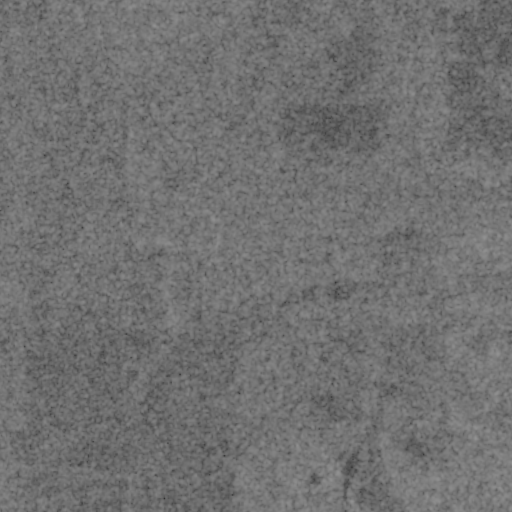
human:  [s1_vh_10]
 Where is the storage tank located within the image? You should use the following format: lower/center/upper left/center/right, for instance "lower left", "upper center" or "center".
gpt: The storage tank is located in the upper left of the image.
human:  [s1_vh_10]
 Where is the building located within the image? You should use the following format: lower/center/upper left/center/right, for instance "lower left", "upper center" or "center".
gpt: The building is located in the upper left of the image.
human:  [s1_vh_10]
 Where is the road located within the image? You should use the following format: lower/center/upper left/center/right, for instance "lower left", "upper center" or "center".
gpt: There is no road in the image.

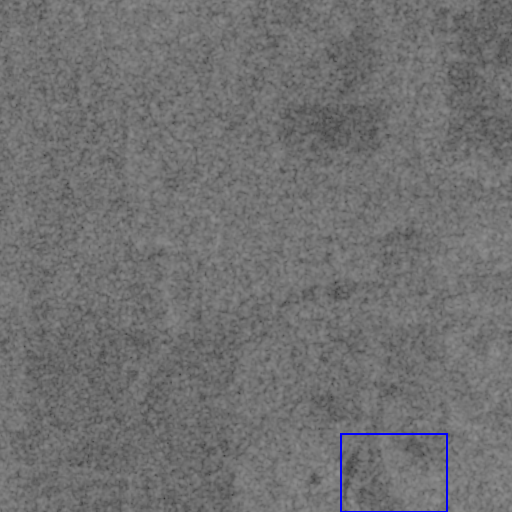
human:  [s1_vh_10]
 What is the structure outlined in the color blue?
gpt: The structure outlined in blue is a crop field.
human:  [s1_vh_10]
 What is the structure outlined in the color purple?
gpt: There is no purple outline.